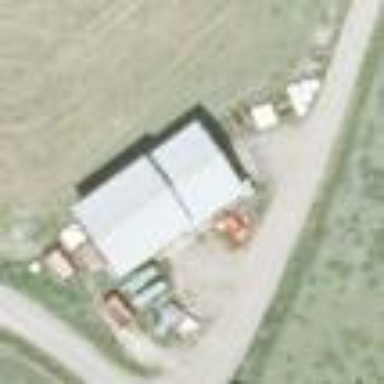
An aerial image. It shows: Farmyard area.